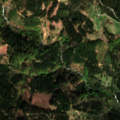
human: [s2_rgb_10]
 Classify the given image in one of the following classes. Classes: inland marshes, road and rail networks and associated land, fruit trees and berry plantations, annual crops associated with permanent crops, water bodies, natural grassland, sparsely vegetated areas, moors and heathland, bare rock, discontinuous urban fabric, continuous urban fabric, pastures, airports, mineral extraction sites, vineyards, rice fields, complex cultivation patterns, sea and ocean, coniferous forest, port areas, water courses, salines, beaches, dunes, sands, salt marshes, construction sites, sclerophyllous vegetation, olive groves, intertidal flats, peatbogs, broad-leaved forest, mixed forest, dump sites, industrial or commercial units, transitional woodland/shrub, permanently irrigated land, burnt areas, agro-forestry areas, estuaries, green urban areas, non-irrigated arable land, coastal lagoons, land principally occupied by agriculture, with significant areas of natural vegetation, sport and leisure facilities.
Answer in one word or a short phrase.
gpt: land principally occupied by agriculture, with significant areas of natural vegetation, coniferous forest, mixed forest